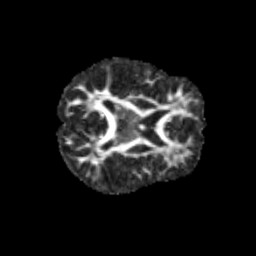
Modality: FA
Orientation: axial
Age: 9
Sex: male
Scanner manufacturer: siemens
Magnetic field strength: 3 T
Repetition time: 3.8 s
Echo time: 0.07 s